Interaction volume radius: 5 \u00c5
Interaction volume height: 30 \u00c5
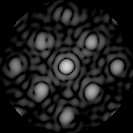
Disorder parameter: 0.2056